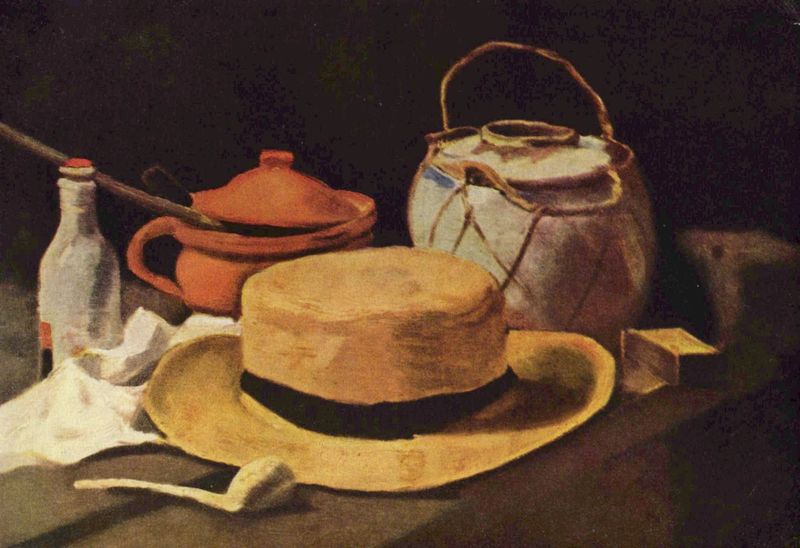
Titel: Stilleben mit Strohhut und Pfeife
Künstler: Vincent van Gogh
Standort: Otterlo
Institution: Kröller-Müller Museum
Schlagwörter: blau, dunkel, feuer, gemälde, schatten, wasser, weiß, gelb, impressionismus, ocker, braun, grau, hell, hut, licht, orange, schwarz, stroh, tisch, rot, tuch, malerei, flasche, regal, wand, band, falten, schüssel, bild, tischdecke, öl, realismus, stoff, henkel, kanne, keramik, krug, stilleben, stillleben, ton, topf, farbe, monochrom, weis, löffel, strohhut, strohut, hutband, impressionistisch, pfeife, rauchen, maler, korb, krempe, sonnenhut, stiel, tischkante, griff, serviette, deckel, gefäß, geflecht, lappen, dose, brett, scharz, schachtel, tasche, pinsel, tischplatte, gefässe, würfel, fläschchen, taschentuch, cézanne, gaugin, teekanne, terrine, seife, pfeiffe, siegel, kelle, korken, tontopf, schwamm, kästchen, stohhut, kessel, wasserkrug, box, tabak, streichholzschachtel, streichhölzer, etikett, streichholz, nostalgie, brqaun, ausrüstung, zündhölzer, terpentin, pfropfen, löffeö, reibfläche, tonfarben, pgeife, streichhökzer, #pfeiffe